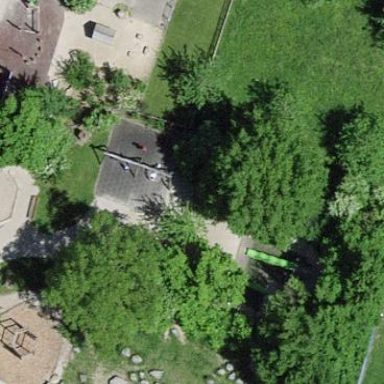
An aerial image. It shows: Playground area for leisure activities on the land.